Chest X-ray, AP view. Patient: 58 years old, sex F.
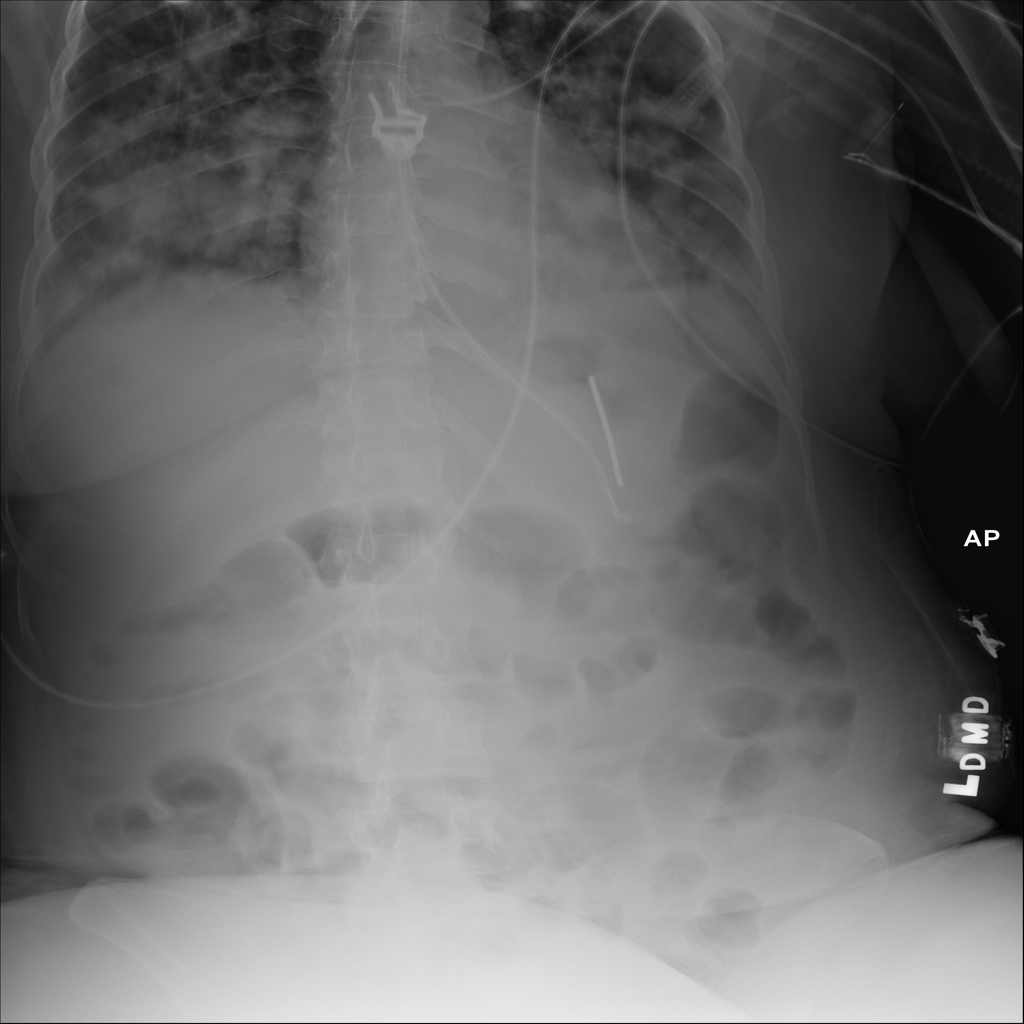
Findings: No Finding